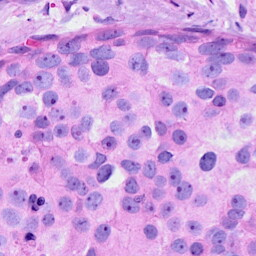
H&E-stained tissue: Breast